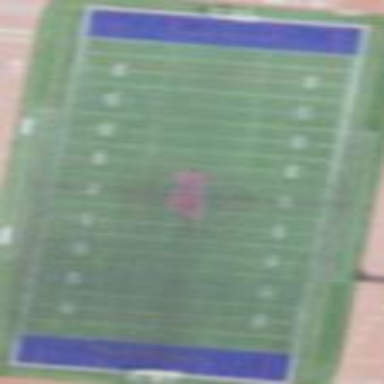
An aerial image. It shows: American football pitch.